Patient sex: M
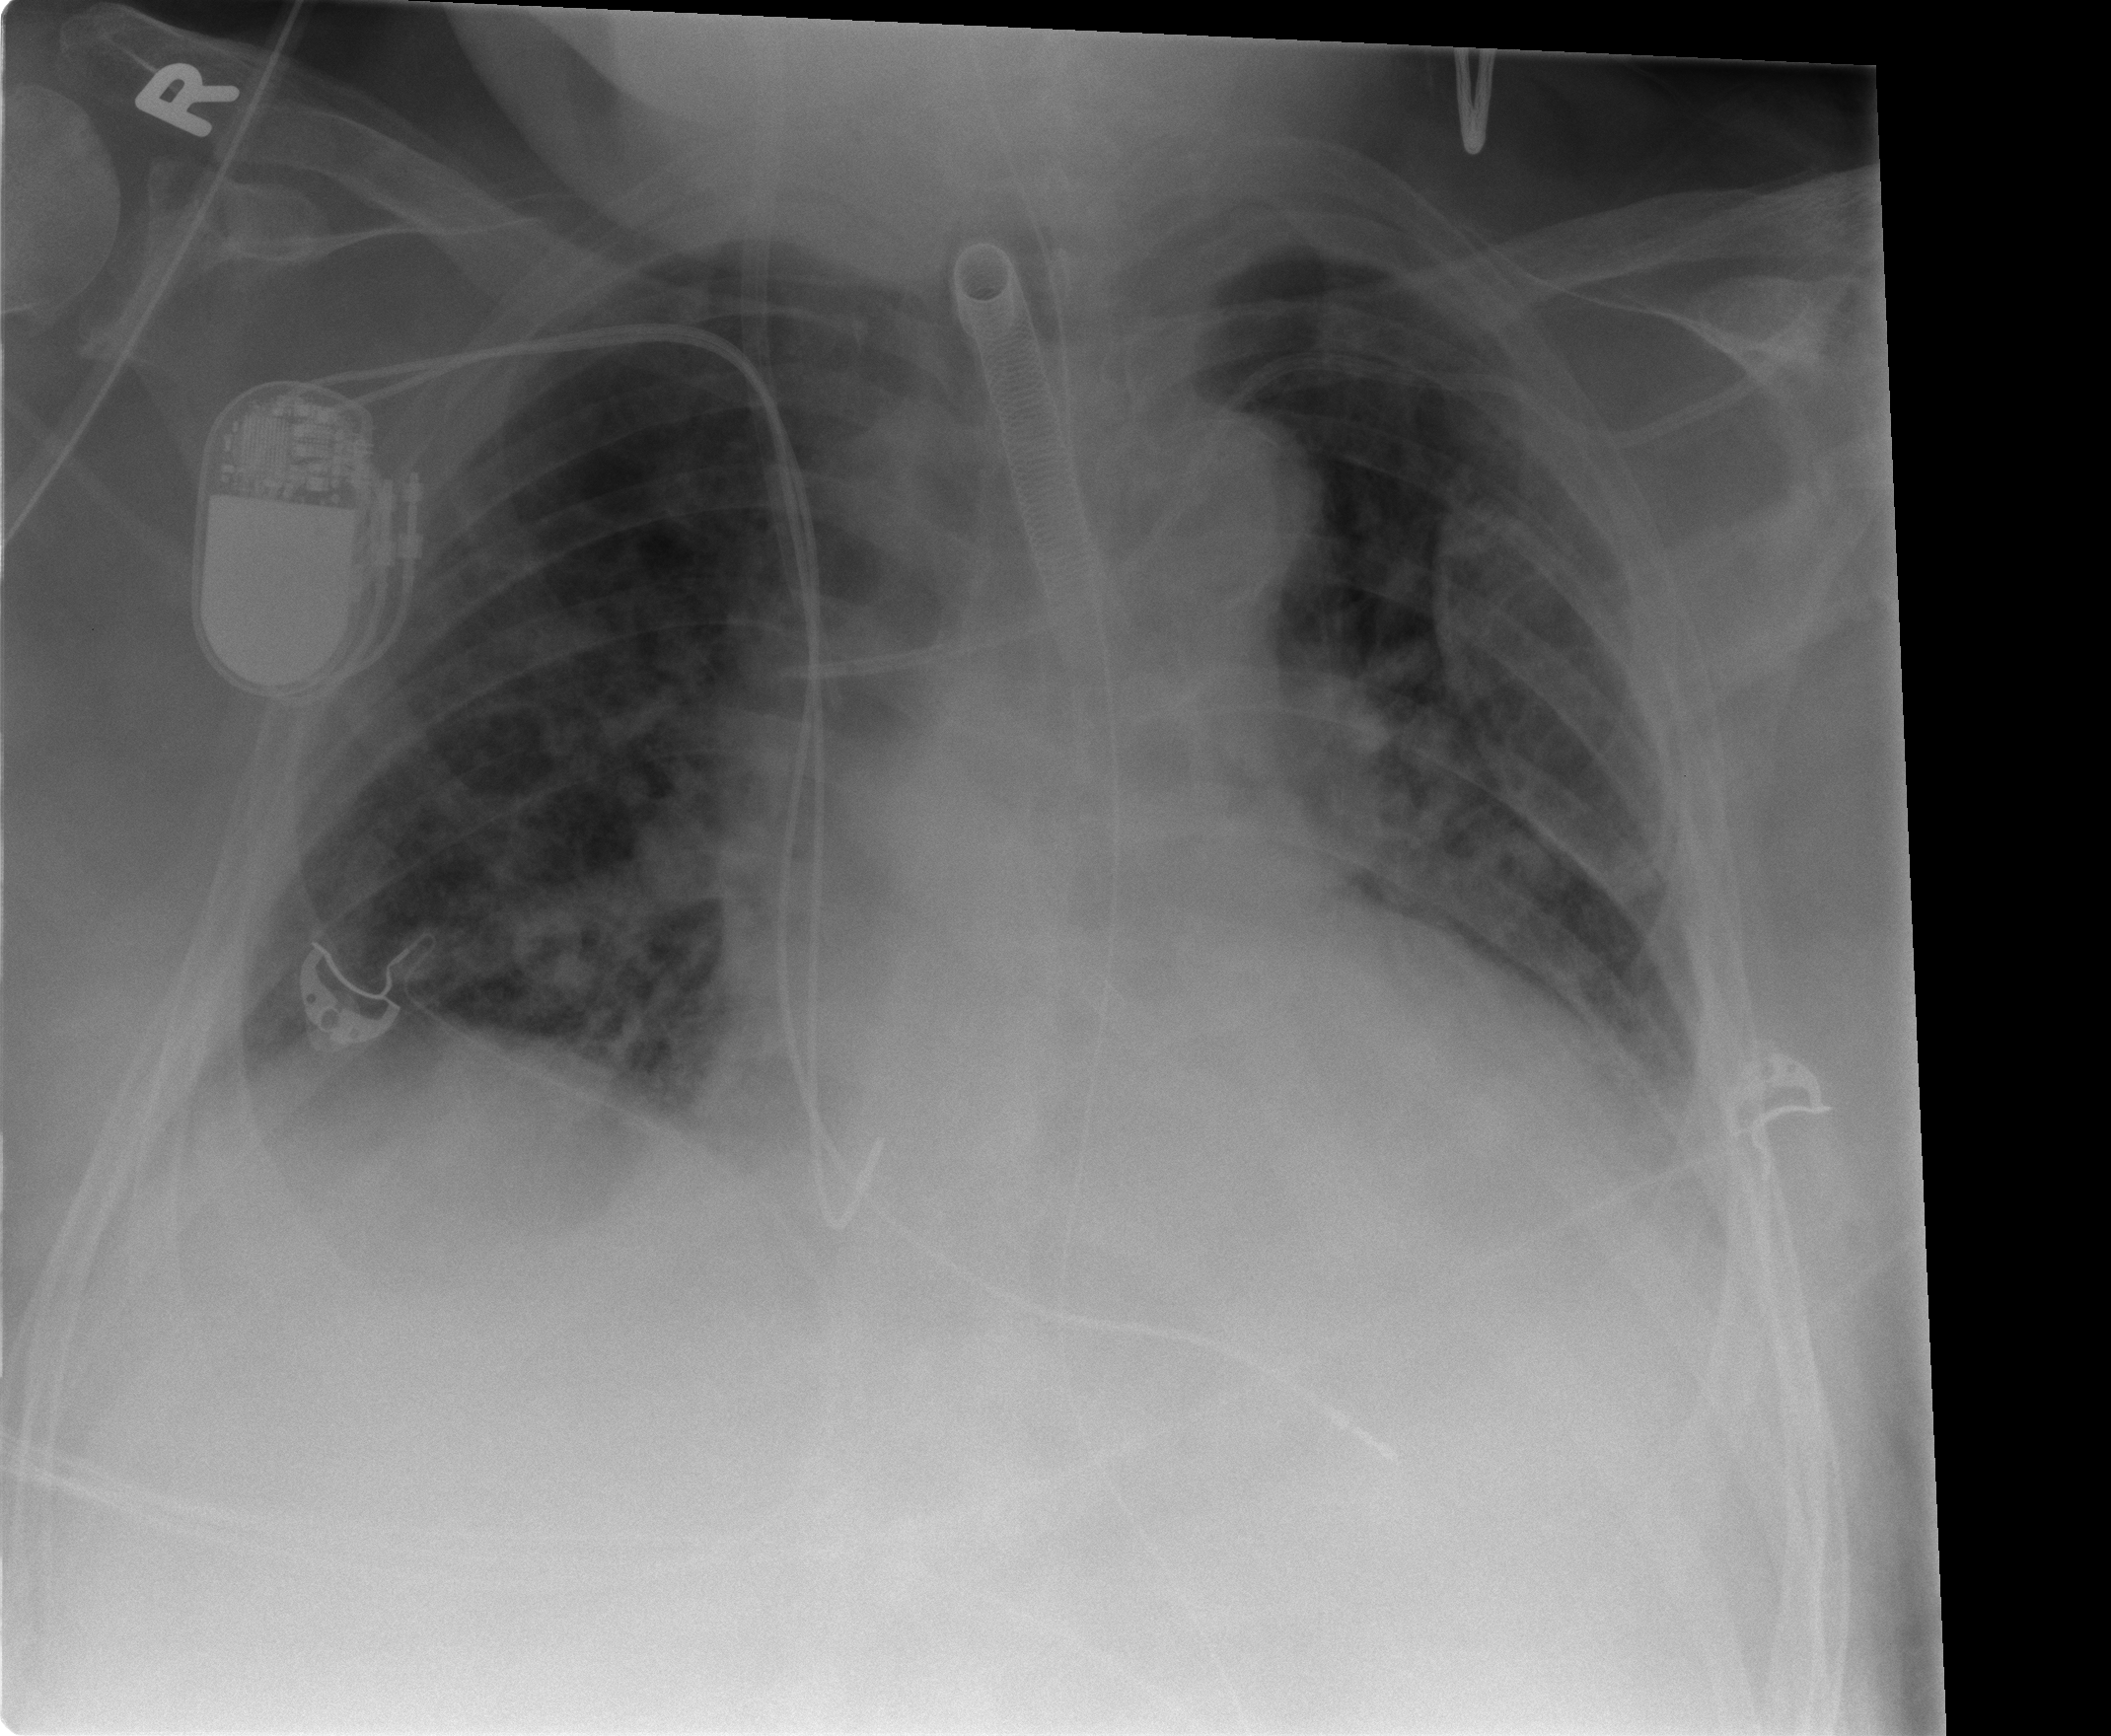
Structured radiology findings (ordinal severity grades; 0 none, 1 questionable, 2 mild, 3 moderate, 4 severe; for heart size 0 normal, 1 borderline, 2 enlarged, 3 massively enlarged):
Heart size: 2
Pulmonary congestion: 2
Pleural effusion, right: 1
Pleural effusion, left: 1
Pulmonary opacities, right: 2
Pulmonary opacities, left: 2
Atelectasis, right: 2
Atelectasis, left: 2